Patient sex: M
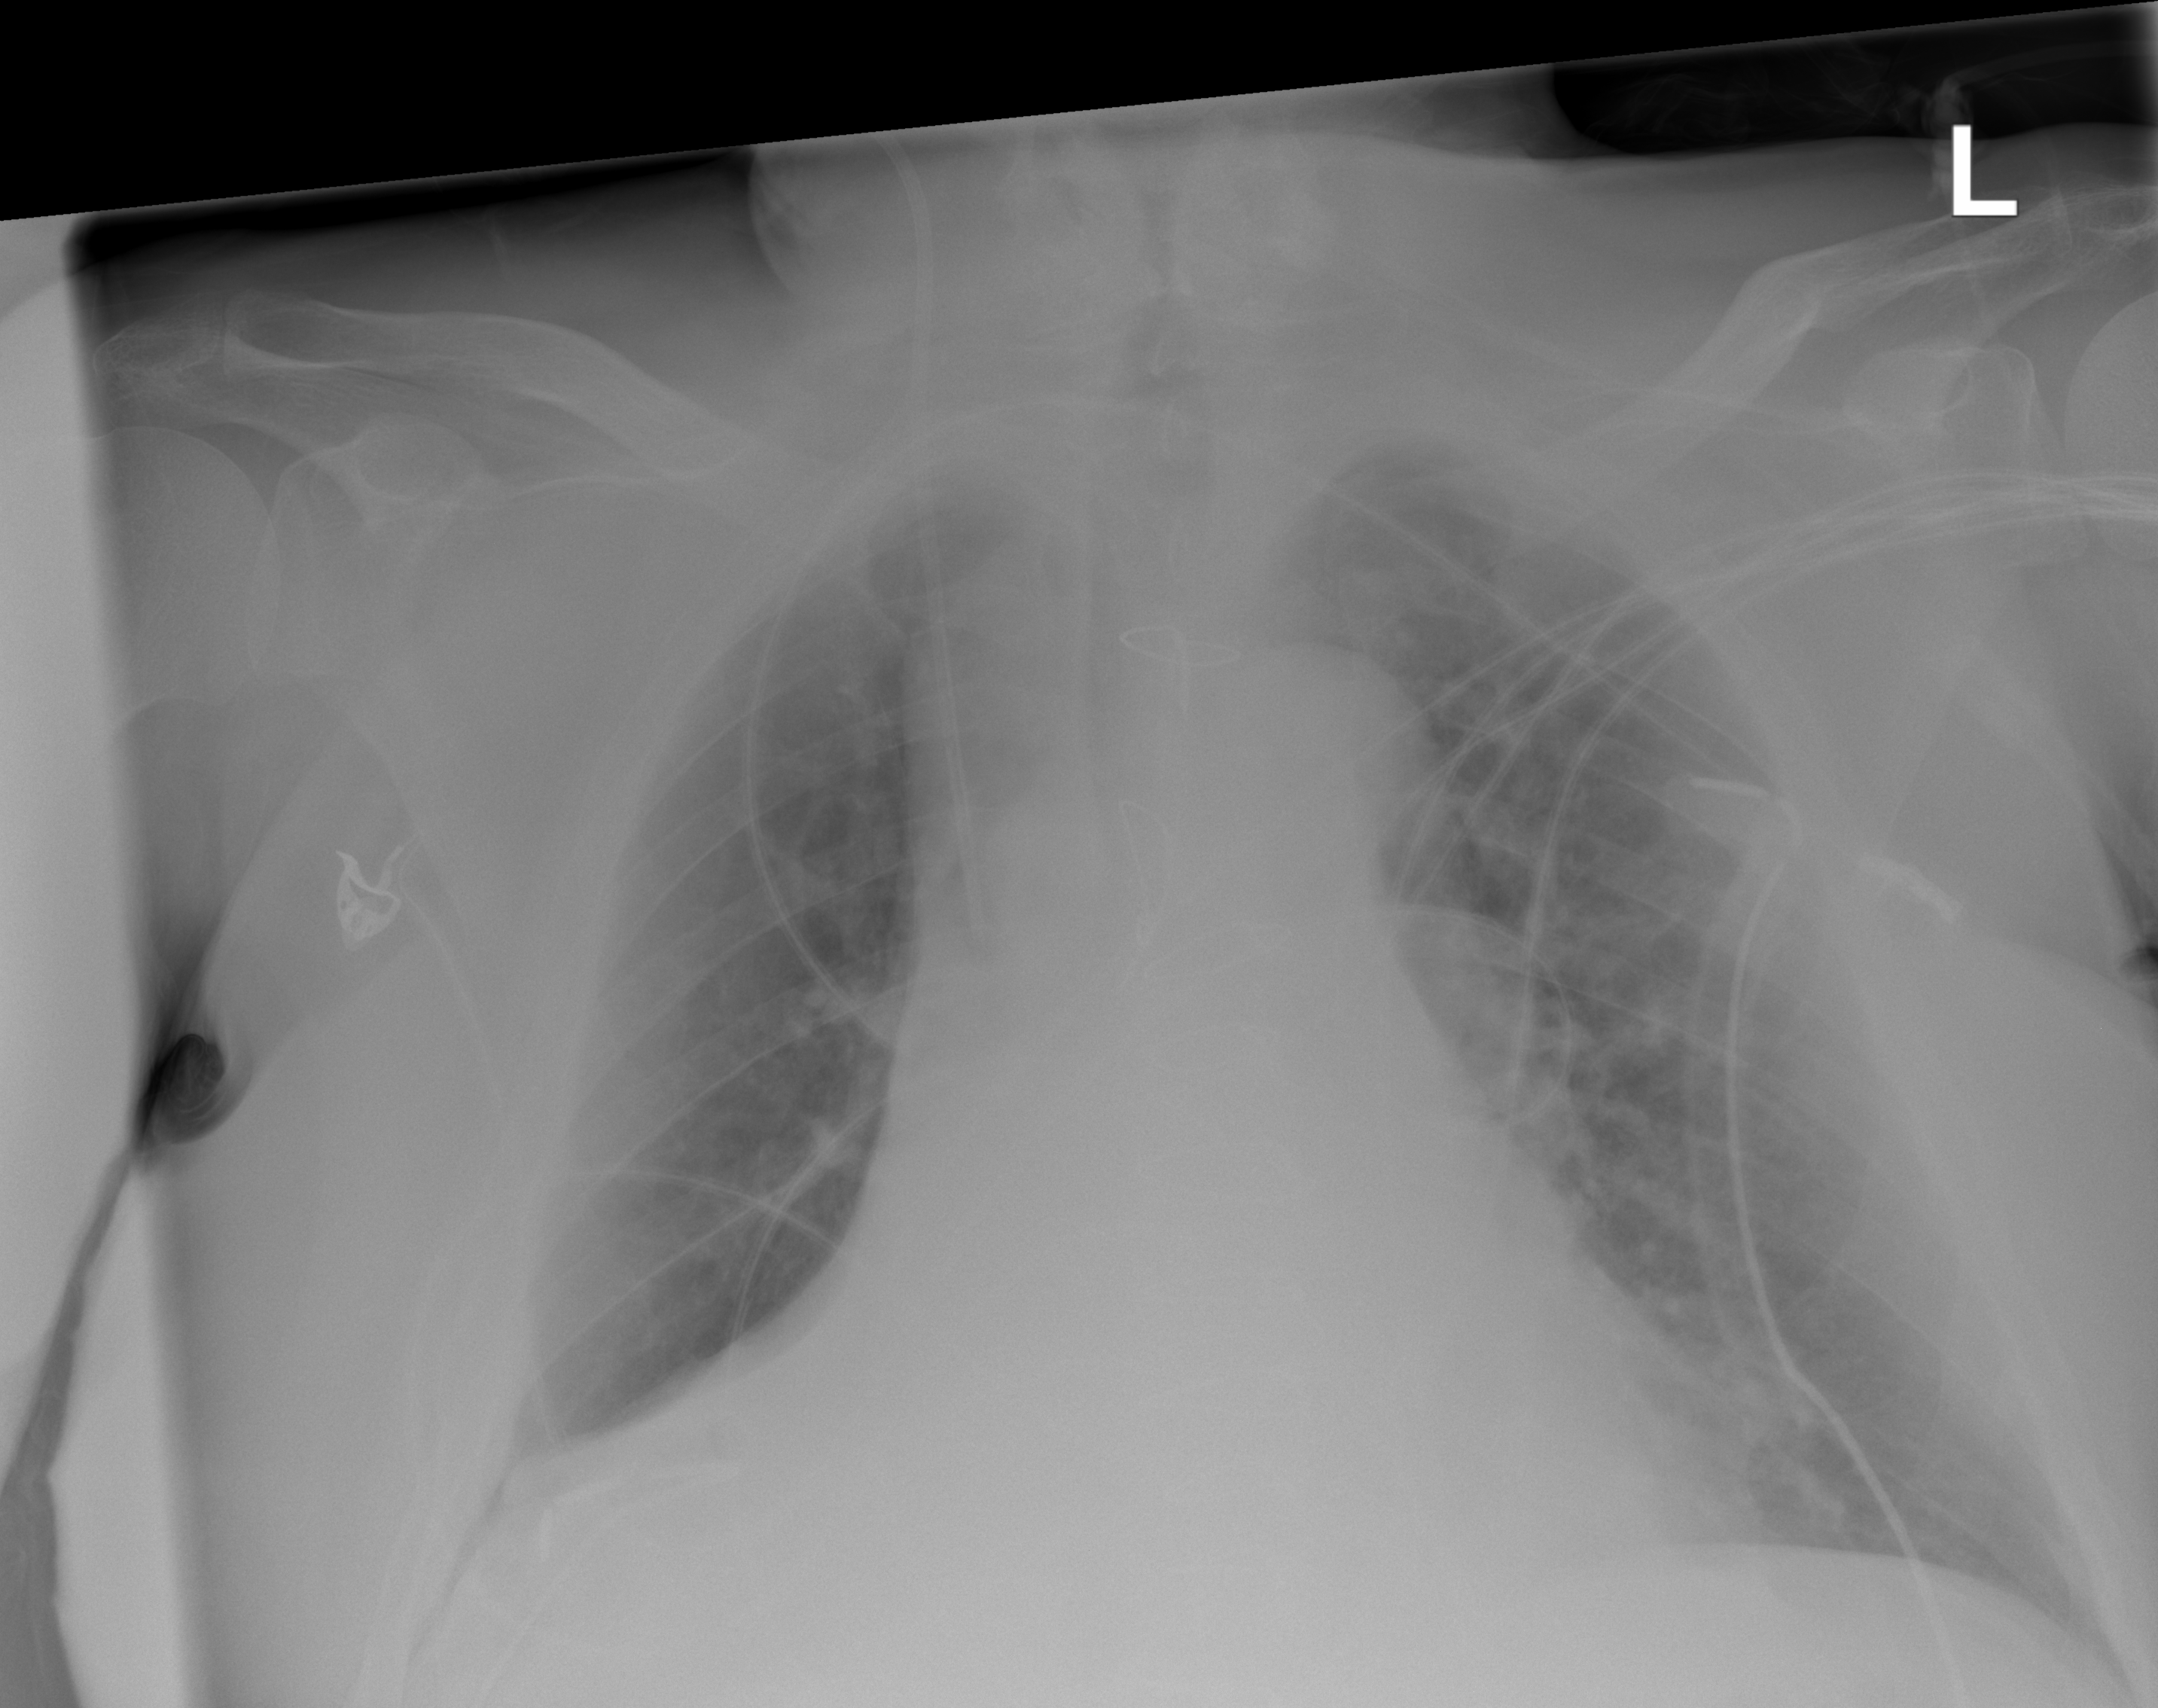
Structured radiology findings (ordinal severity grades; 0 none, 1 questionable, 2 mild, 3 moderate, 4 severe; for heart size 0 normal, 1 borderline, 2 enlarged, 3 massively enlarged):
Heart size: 2
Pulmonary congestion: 2
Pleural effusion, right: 0
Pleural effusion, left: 0
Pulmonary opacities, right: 0
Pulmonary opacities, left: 0
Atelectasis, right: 2
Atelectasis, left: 2